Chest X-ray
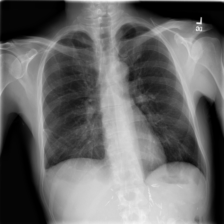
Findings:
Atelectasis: negative
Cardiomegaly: negative
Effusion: negative
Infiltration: negative
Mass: negative
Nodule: negative
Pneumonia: negative
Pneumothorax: negative
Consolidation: negative
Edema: negative
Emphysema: negative
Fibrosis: negative
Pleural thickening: negative
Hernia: negative